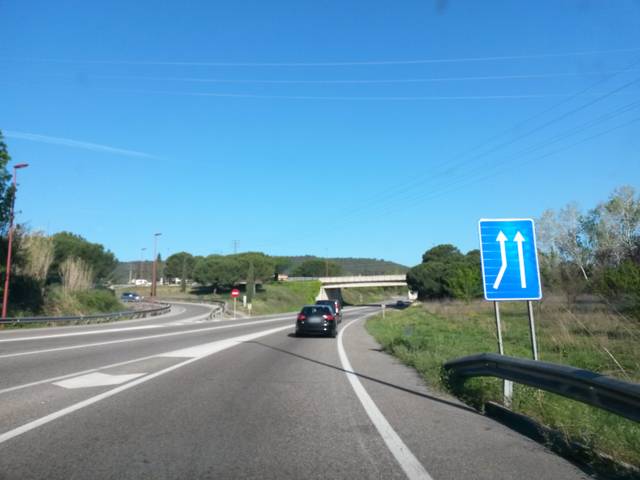
Region: Spain
Coordinates: 42.032, 2.827